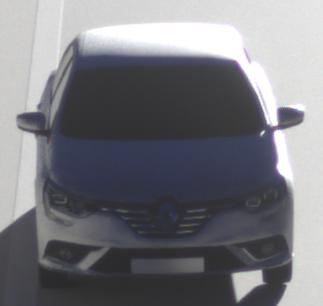
Make: Renault
Model: Mégane ENERGY TCe 100
Detailed model: Mégane (IV)
Model produced from: 2016/03
Model produced until: 2018/08
Doors: 5
Color: white
Road condition: dry road
Daytime: sunrise or sunset
Contrast: high contrast